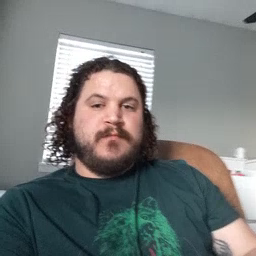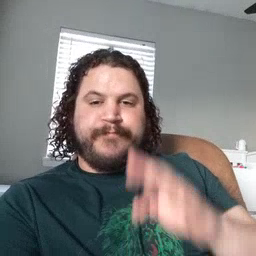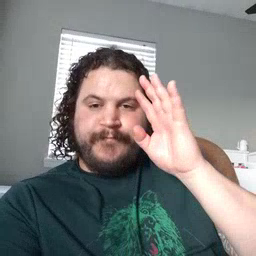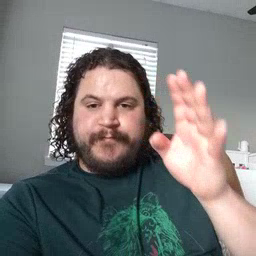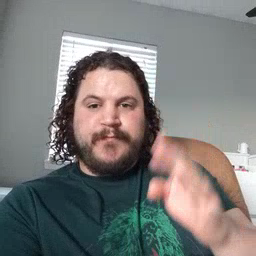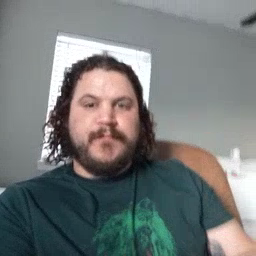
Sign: pretend